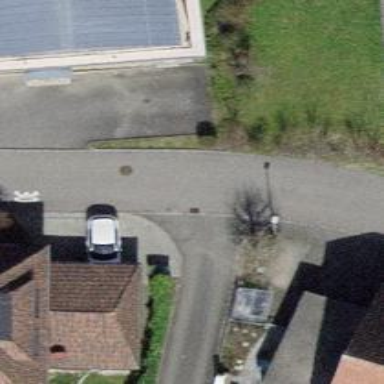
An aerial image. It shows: Paved residential road.